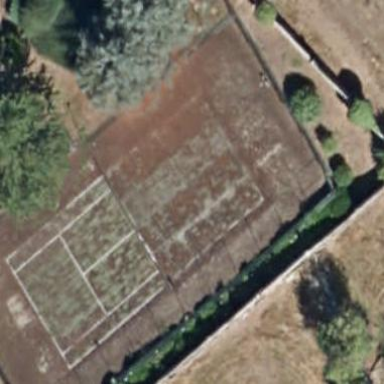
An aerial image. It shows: Tennis court on pitch designated for leisure land.